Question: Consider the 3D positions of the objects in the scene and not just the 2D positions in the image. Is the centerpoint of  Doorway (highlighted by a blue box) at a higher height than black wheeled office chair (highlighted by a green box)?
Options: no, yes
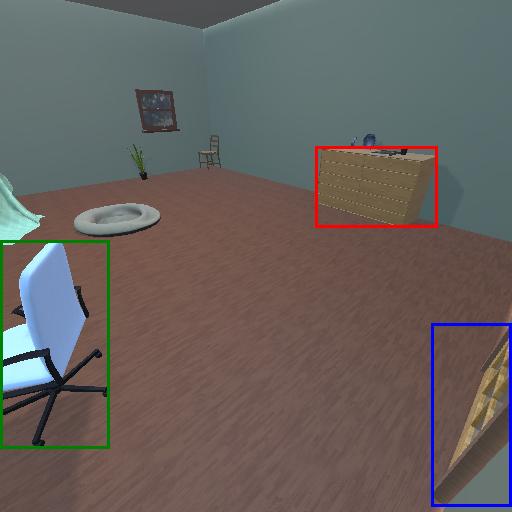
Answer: no